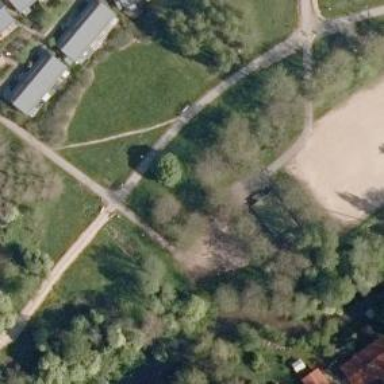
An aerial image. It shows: Footway.